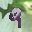
Label: 9